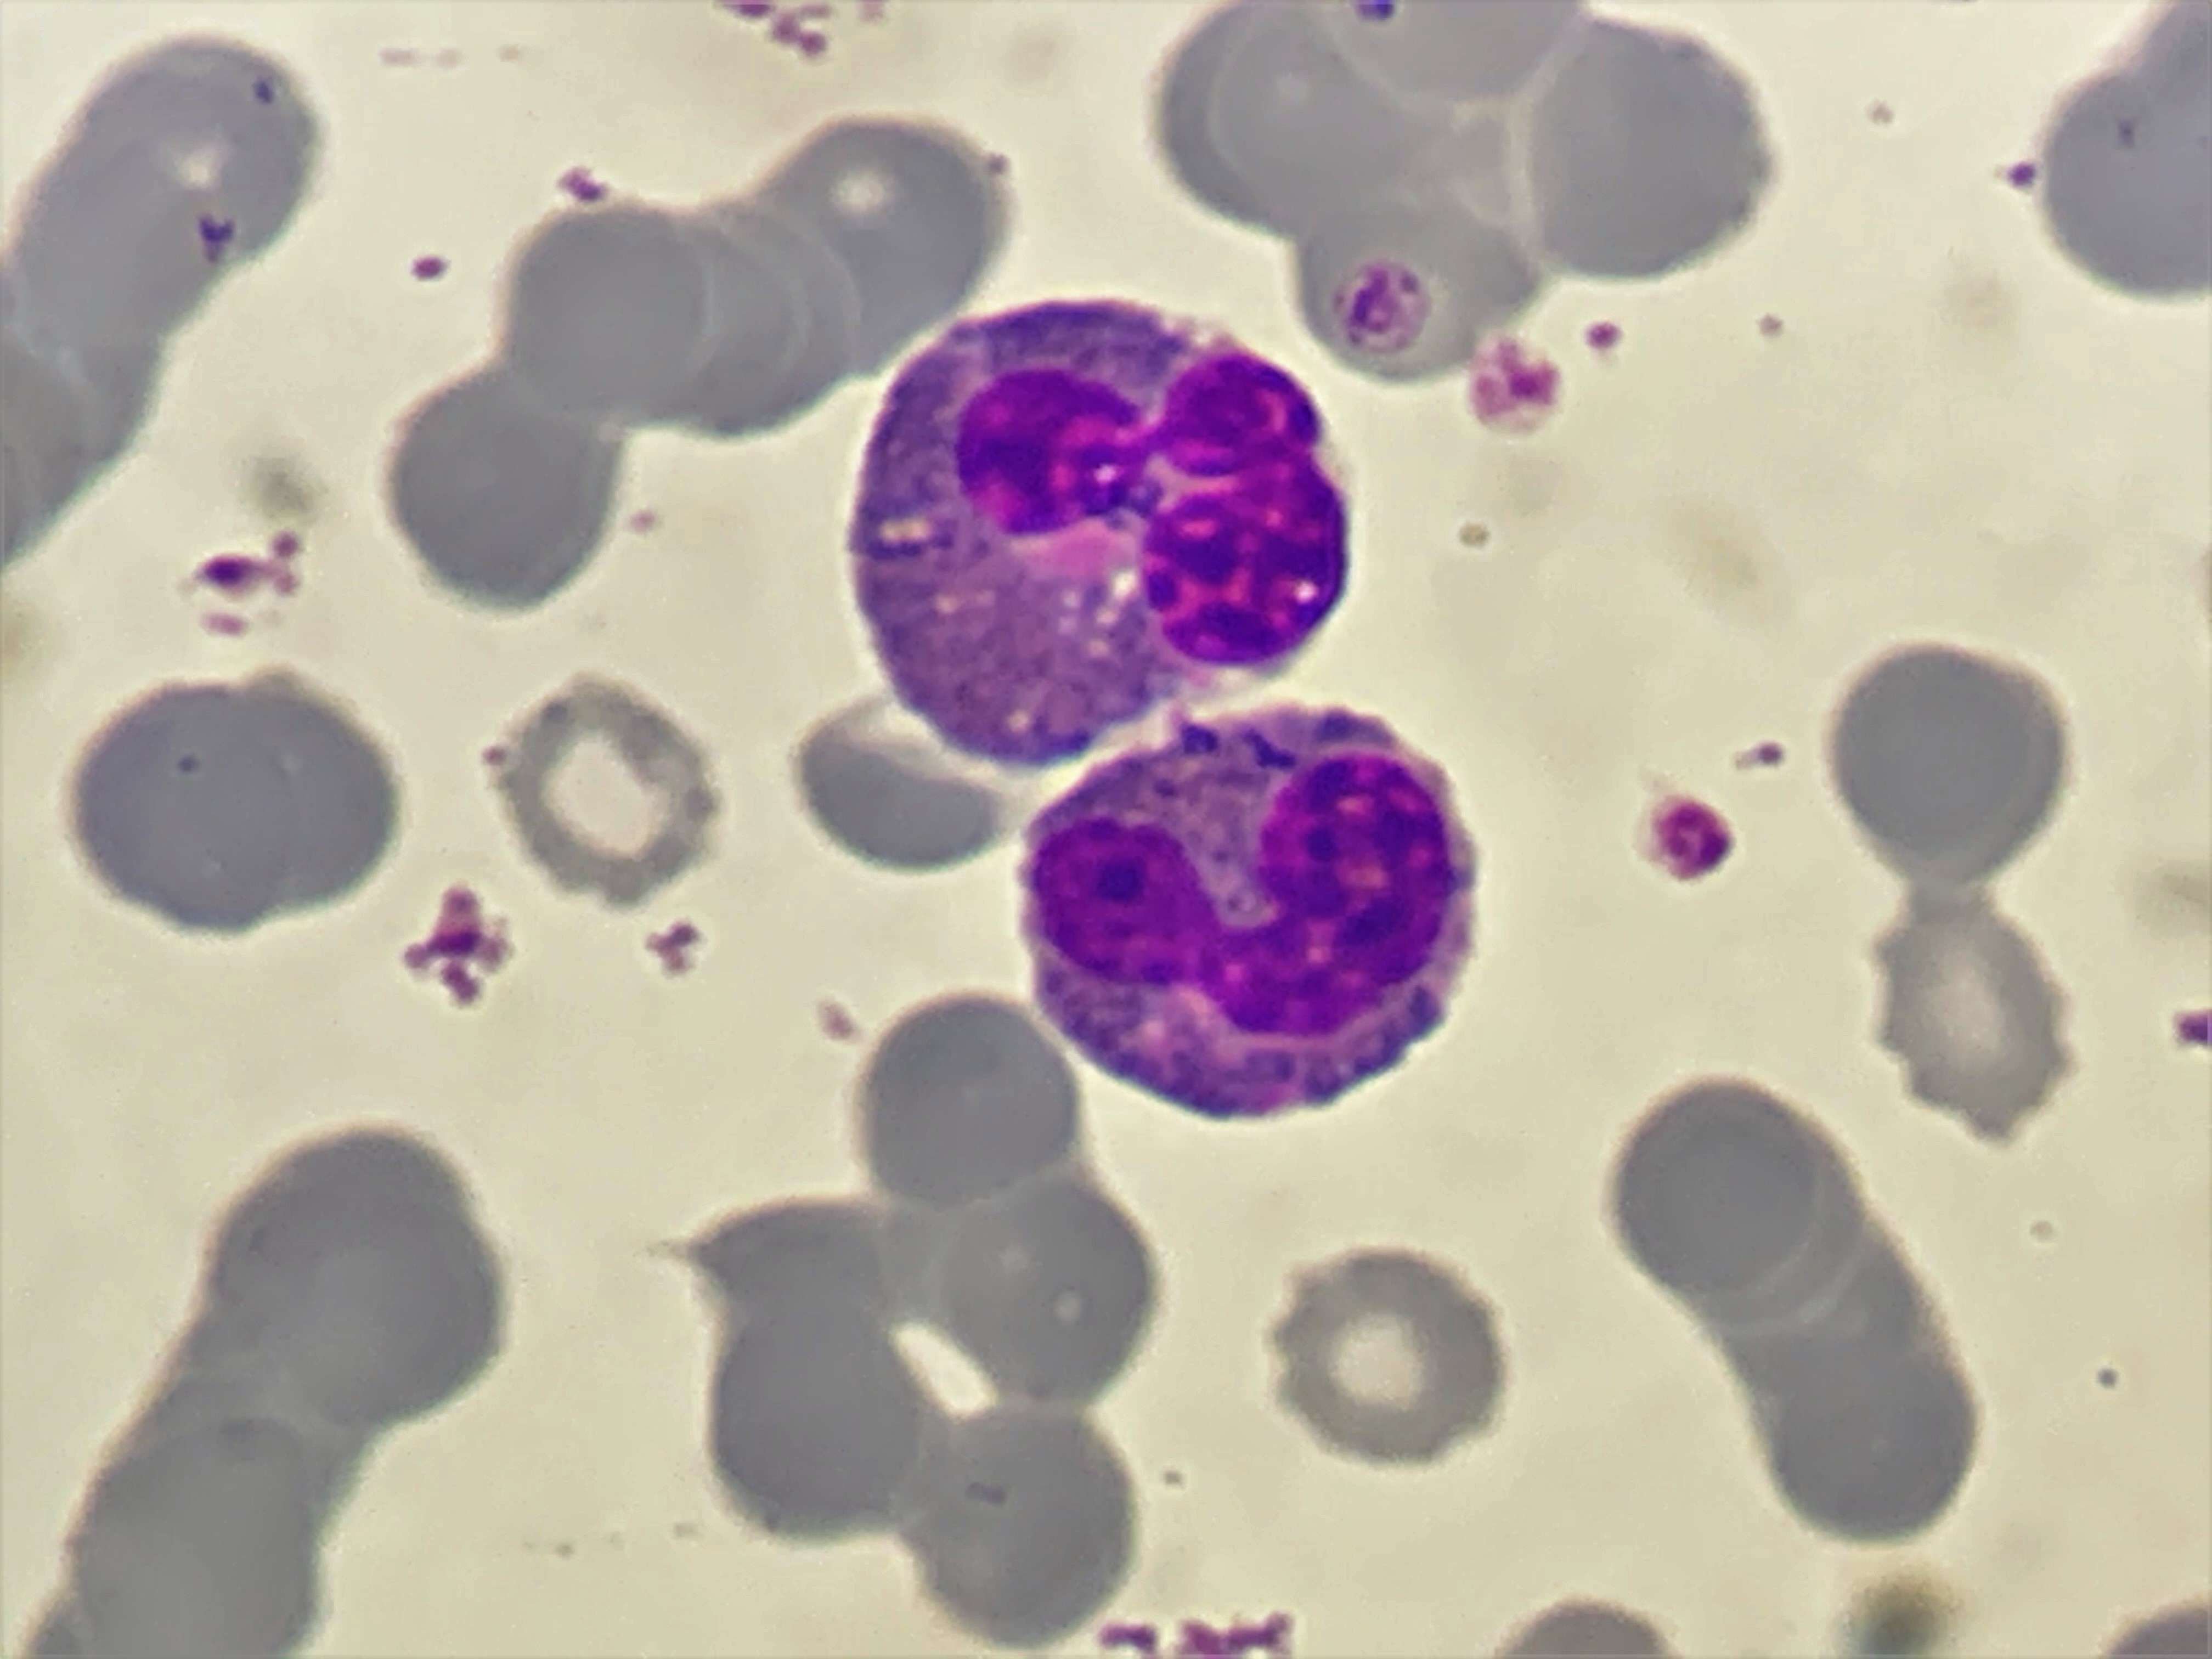
Cell type: EOSINOPHILS